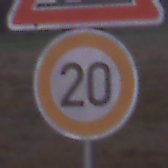
Verkehrszeichen: Geschwindigkeit20
Zusatzzeichen oben: SteinschlagRechts
Umgebung: Outdoor, Nature
Tageszeit: SunriseSunset
Wetter: Clear
Licht: Natural
Jahreszeit: NotSpecified
Kontrast: LowContrast